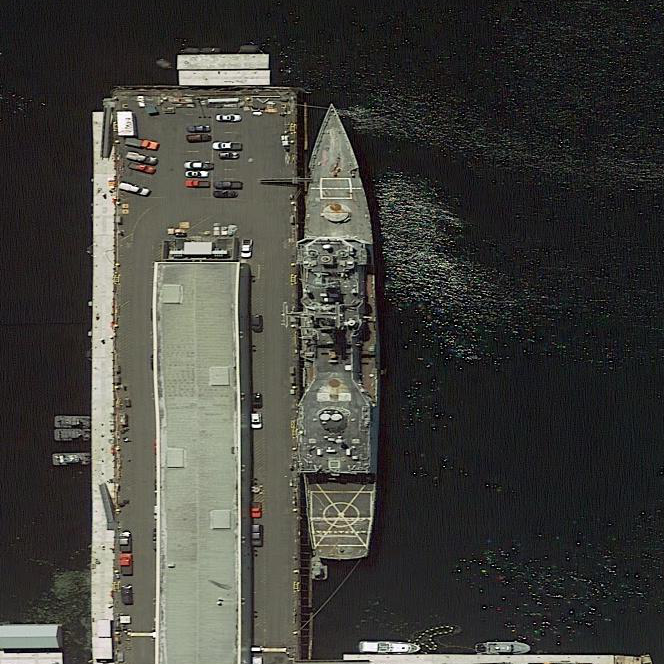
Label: cruiser